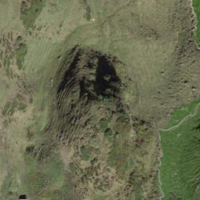
EUNIS habitat code: 26
Species observed at this site:
Plantago alpina